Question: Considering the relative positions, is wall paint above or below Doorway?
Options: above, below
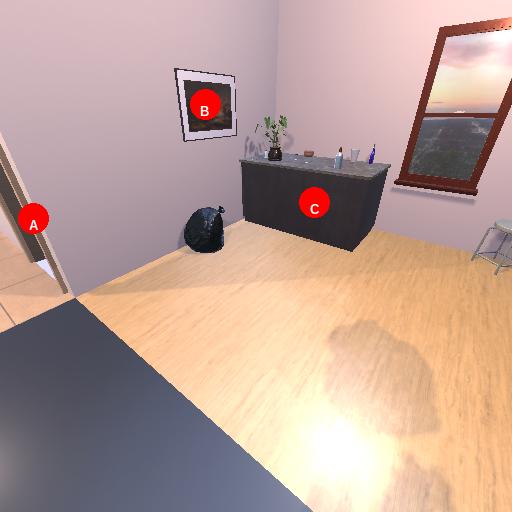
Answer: above